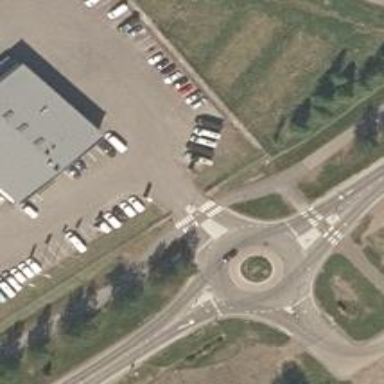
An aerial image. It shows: Marked footway crossing with asphalt surface and crossing island.